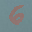
Label: 6